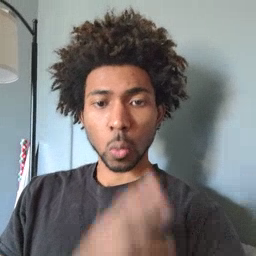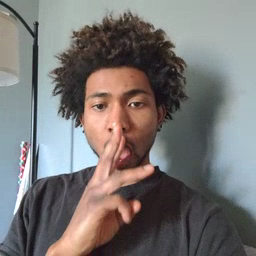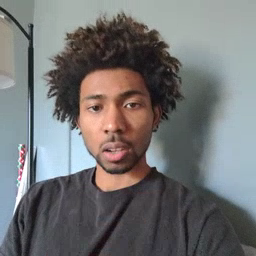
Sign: water